Field crop: maize
Growth stage: 1
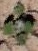
Species: chenopodium